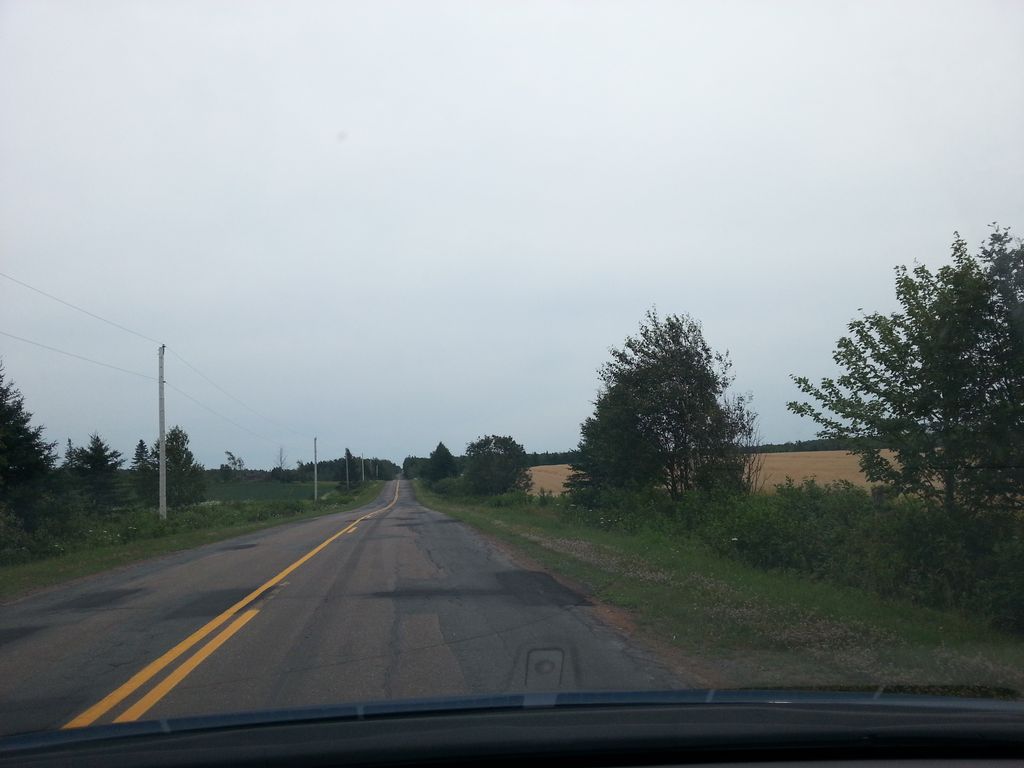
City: charlottetown